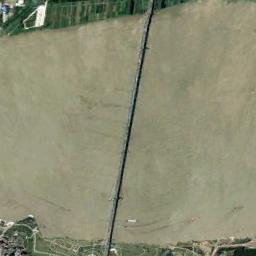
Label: bridge